Question: I have a telerik grid which uses inline editing.
Something I found it does which is quite annoying is when I start editing a row some of the columns resizes, the delete button dissapears and a 'cancel' button appears next to the edit button in the edit buttons column.
This is what it looks like:

This is how the grid is being created:
'''
<%
Html.Telerik().Grid<myapp.Date>("dates")
.Name("MyGrid")
.Pageable()
.Sortable()
.Filterable()
.Groupable()
.DataKeys(keys => keys.Add(c => c.id))
.DataBinding(dataBinding =>
{
dataBinding.Ajax()
.Select("_SelectAjaxEditing", "Dates")
.Insert("_InsertAjaxEditing", "Dates")
.Update("_SaveAjaxEditing", "Dates")
.Delete("_DeleteAjaxEditing", "Dates");
})
.ToolBar(commands => commands.Insert())
.Columns(columns =>
{
columns.Bound(o => o.name);
columns.Bound(o => o.date1);
columns.Command(commands => commands.Edit());
columns.Command(commands=> commands.Delete());
})
.Editable(editing => editing.Mode(GridEditMode.InLine))
.Render();
%>
'''
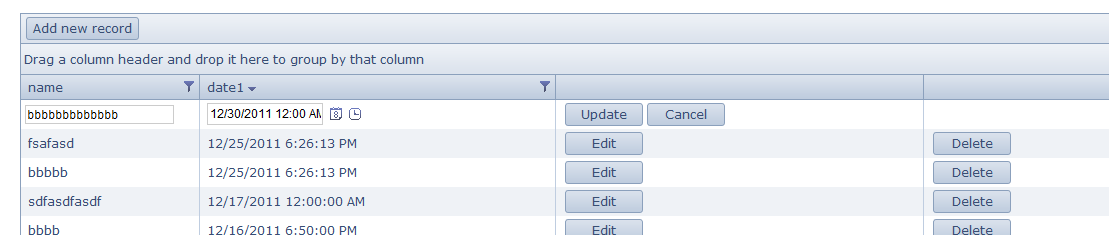
Answer: It is the normal way how Telerik Grid behaves.
You can make those columns hidden, if don't need them.
Or may be you can try to use InCell edit mode.